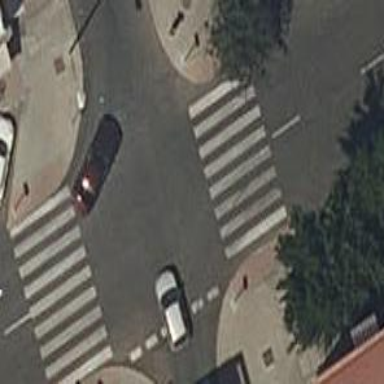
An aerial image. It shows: Uncontrolled zebra crossing on the road.